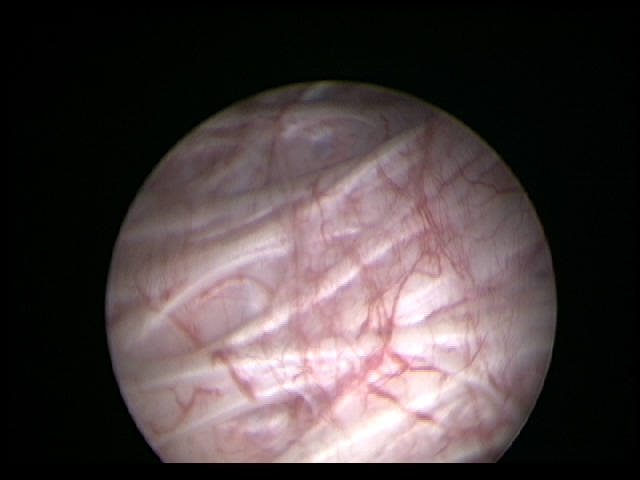
Modality: WLC
Class: Non-malignant
Subclass: InflammationNOS
Lesion: L1
Morphology: Non-papillary
Bladder cancer association: No